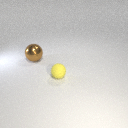
small yellow rubber sphere to the right of large brown metal sphere